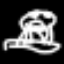
Label: frog